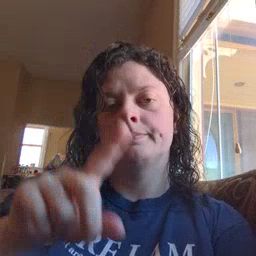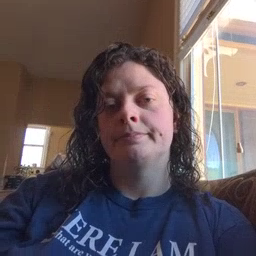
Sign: up